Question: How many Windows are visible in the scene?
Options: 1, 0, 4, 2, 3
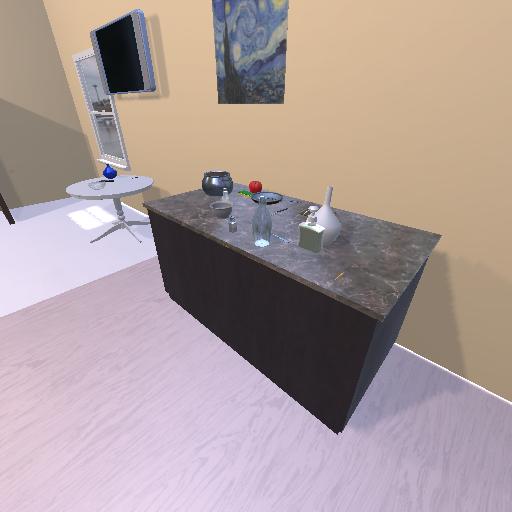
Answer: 1